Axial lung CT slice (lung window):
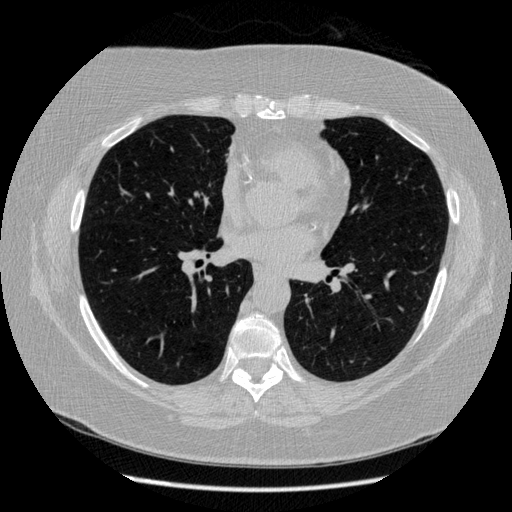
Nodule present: no